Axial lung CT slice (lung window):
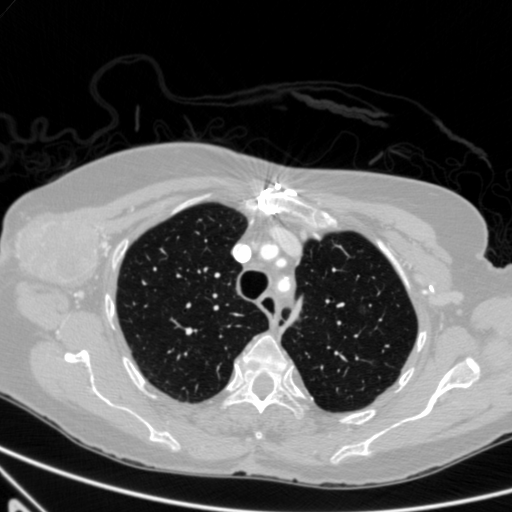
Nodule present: no